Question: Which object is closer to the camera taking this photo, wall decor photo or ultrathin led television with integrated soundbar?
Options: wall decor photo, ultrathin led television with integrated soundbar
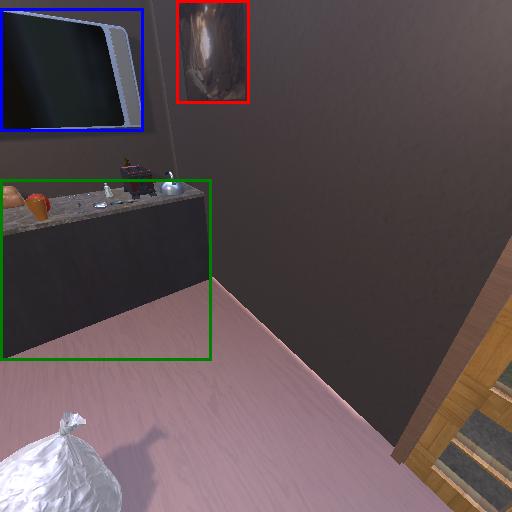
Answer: wall decor photo